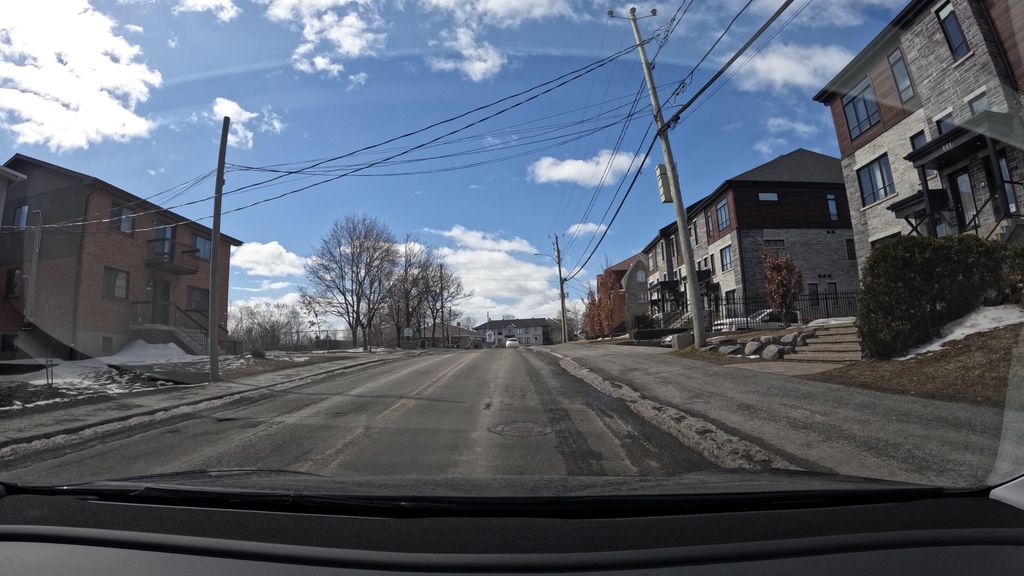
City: montreal